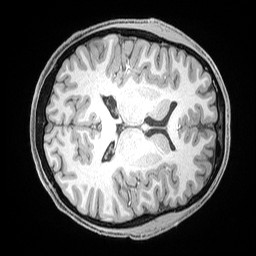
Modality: T1w
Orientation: axial
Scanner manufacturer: siemens
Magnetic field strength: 3 T
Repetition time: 2.53 s
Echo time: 0.00169 s